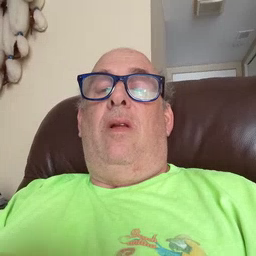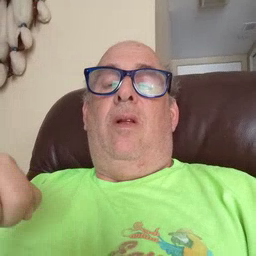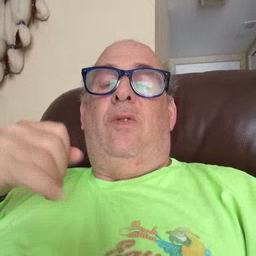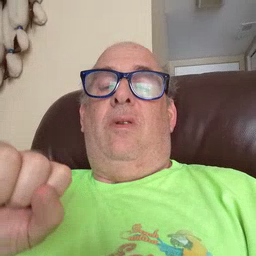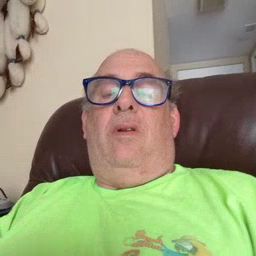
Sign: jeans